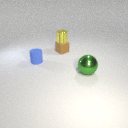
small brown rubber cube to the left of large green metal sphere